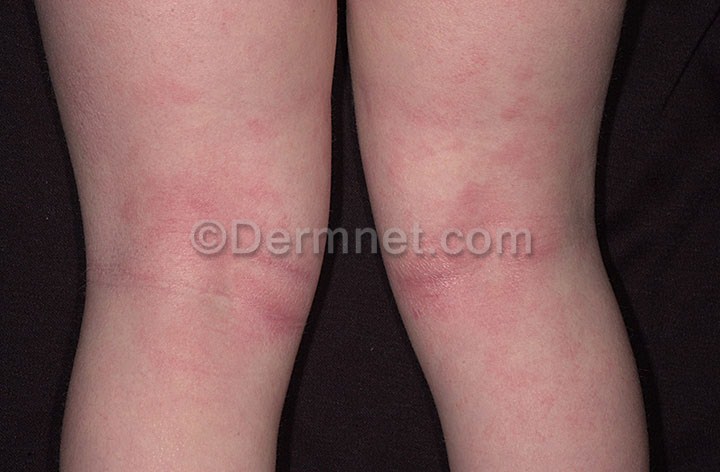
Disease: Atopic Dermatitis Photos